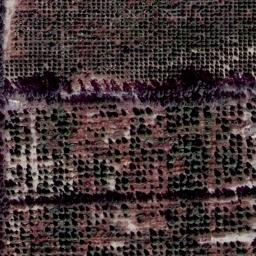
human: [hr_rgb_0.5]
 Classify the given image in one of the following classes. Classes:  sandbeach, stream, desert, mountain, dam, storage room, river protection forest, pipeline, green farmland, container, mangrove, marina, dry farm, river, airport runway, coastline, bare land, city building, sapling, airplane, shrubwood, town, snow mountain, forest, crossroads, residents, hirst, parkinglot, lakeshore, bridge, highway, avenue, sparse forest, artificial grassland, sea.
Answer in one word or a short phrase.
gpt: dry farm